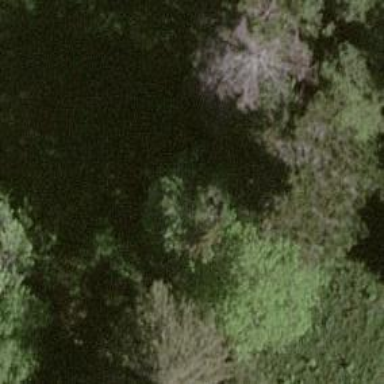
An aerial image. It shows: Single tag "natural: tree."